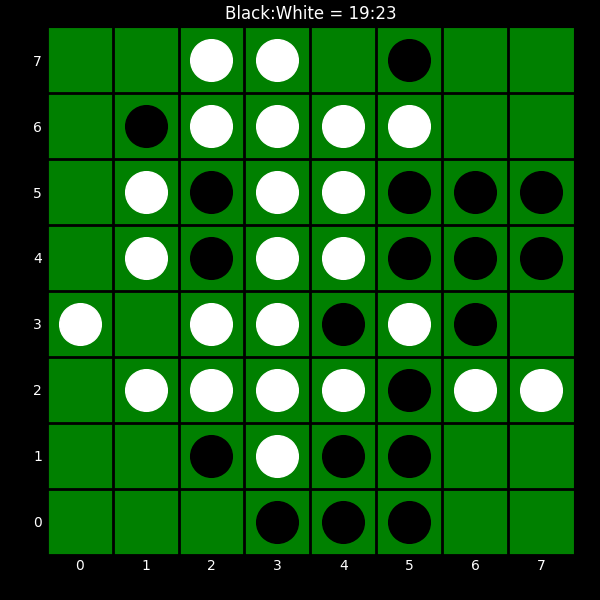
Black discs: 19
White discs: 23